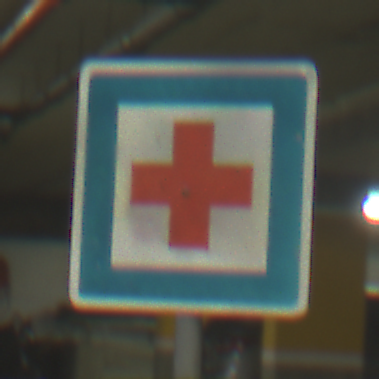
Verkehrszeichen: ErsteHilfe
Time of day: NotSpecified
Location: Indoor (Special)
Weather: NotSpecified
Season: NotSpecified
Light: Artificial